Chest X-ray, AP view. Patient: 42 years old, sex F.
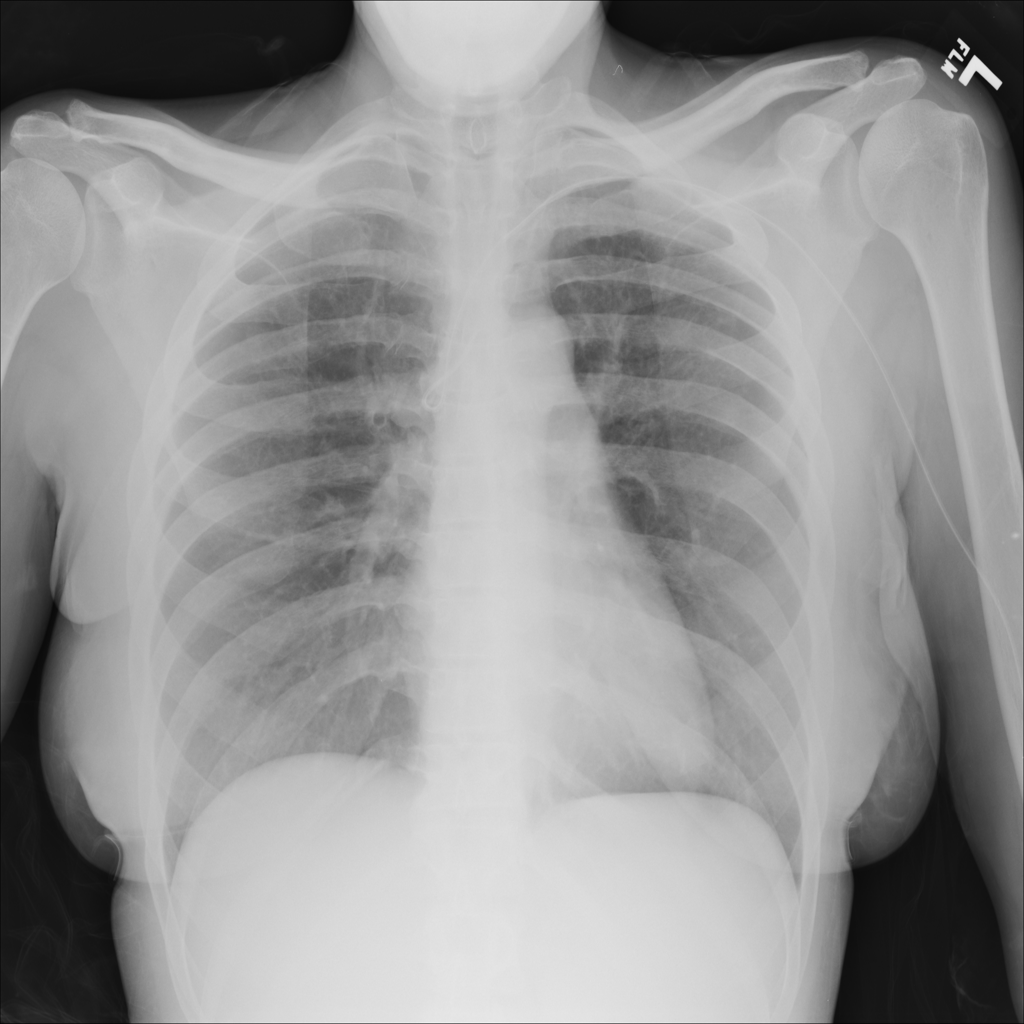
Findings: No Finding